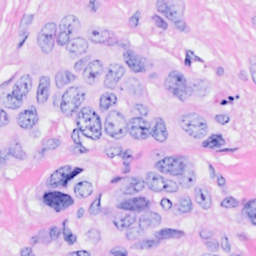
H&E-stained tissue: Breast